【题型】填空题　【知识点】立体几何　【难度】easy
某同学在参加魔方实践课时，制作了一个工艺品，如图所示，该工艺品可以看成是一个球被一个棱长为 \(6\sqrt{3}\) 的正方体的六个面所截后剩余的部分（球心与正方体的中心重合），若其中一个截面圆的周长为 \(6\pi\)，则该球的表面积是\_\_\_\_\_\_。

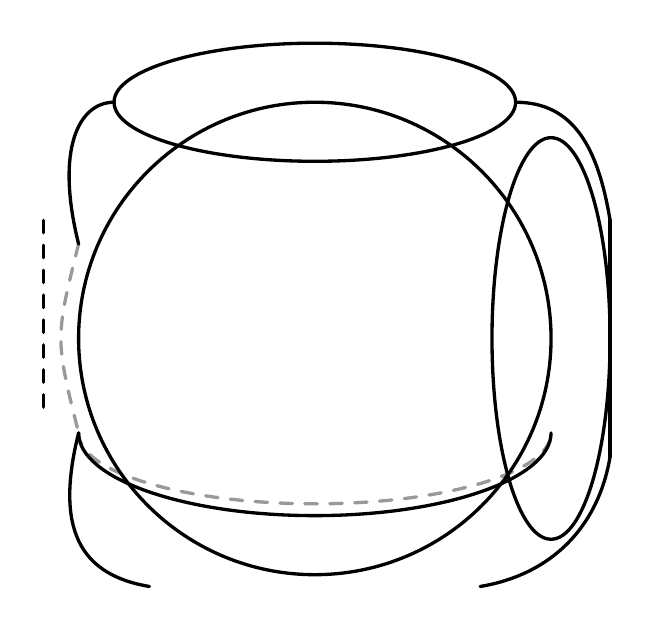
【解答】
\vspace{1em}
\textbf{【答案】} \(144\pi\)

\vspace{1em}
\textbf{【详解】}设球心为 \(O\)，作出过球心的截面图如图所示，则 \(OA = 3\sqrt{3}\)，

由截面圆的周长为 \(6\pi\)，得 \(2\pi \times AB = 6\pi\)，\(\therefore AB = 3\)，

球的半径是 \(\sqrt{OA^2 + AB^2} = \sqrt{(3\sqrt{3})^2 + 3^2} = 6\)。

所以该球的表面积为 \(4\pi \times 6^2 = 144\pi\)。

故答案为：\(144\pi\)。

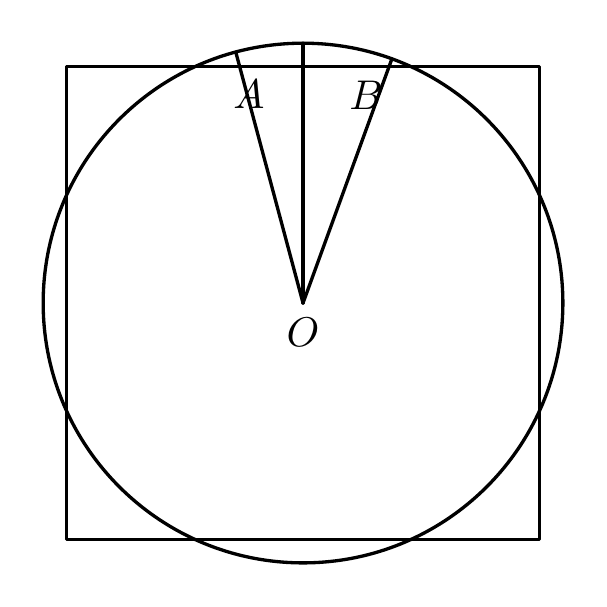